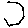
Label: hexagon